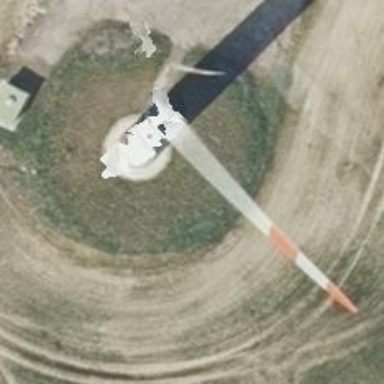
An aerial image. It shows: Wind generator powered by wind. The generator type is horizontal axis and it uses wind turbines.